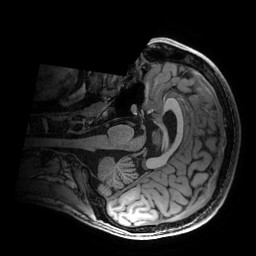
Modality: T1w
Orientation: sagittal